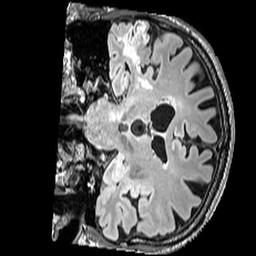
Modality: FLAIR
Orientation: coronal
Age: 74
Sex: male
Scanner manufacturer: siemens
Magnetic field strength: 3 T
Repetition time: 5 s
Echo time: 0.387 s